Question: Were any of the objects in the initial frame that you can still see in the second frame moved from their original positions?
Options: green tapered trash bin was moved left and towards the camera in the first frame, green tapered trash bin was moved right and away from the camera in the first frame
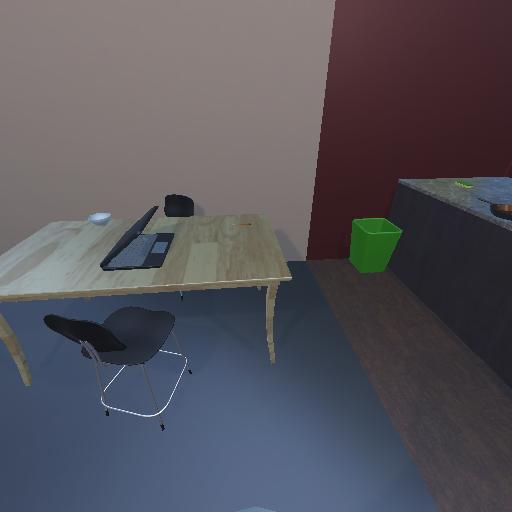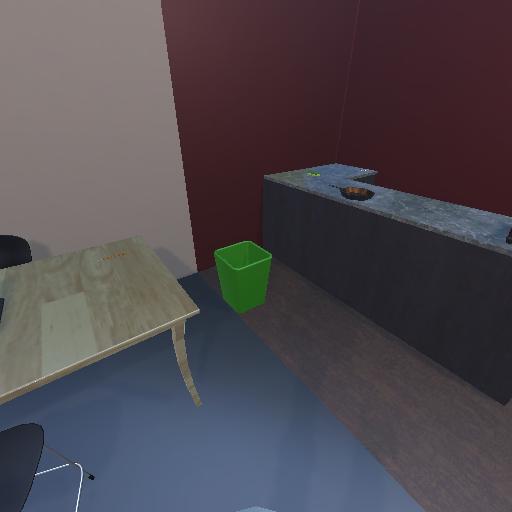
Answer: green tapered trash bin was moved left and towards the camera in the first frame